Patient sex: M
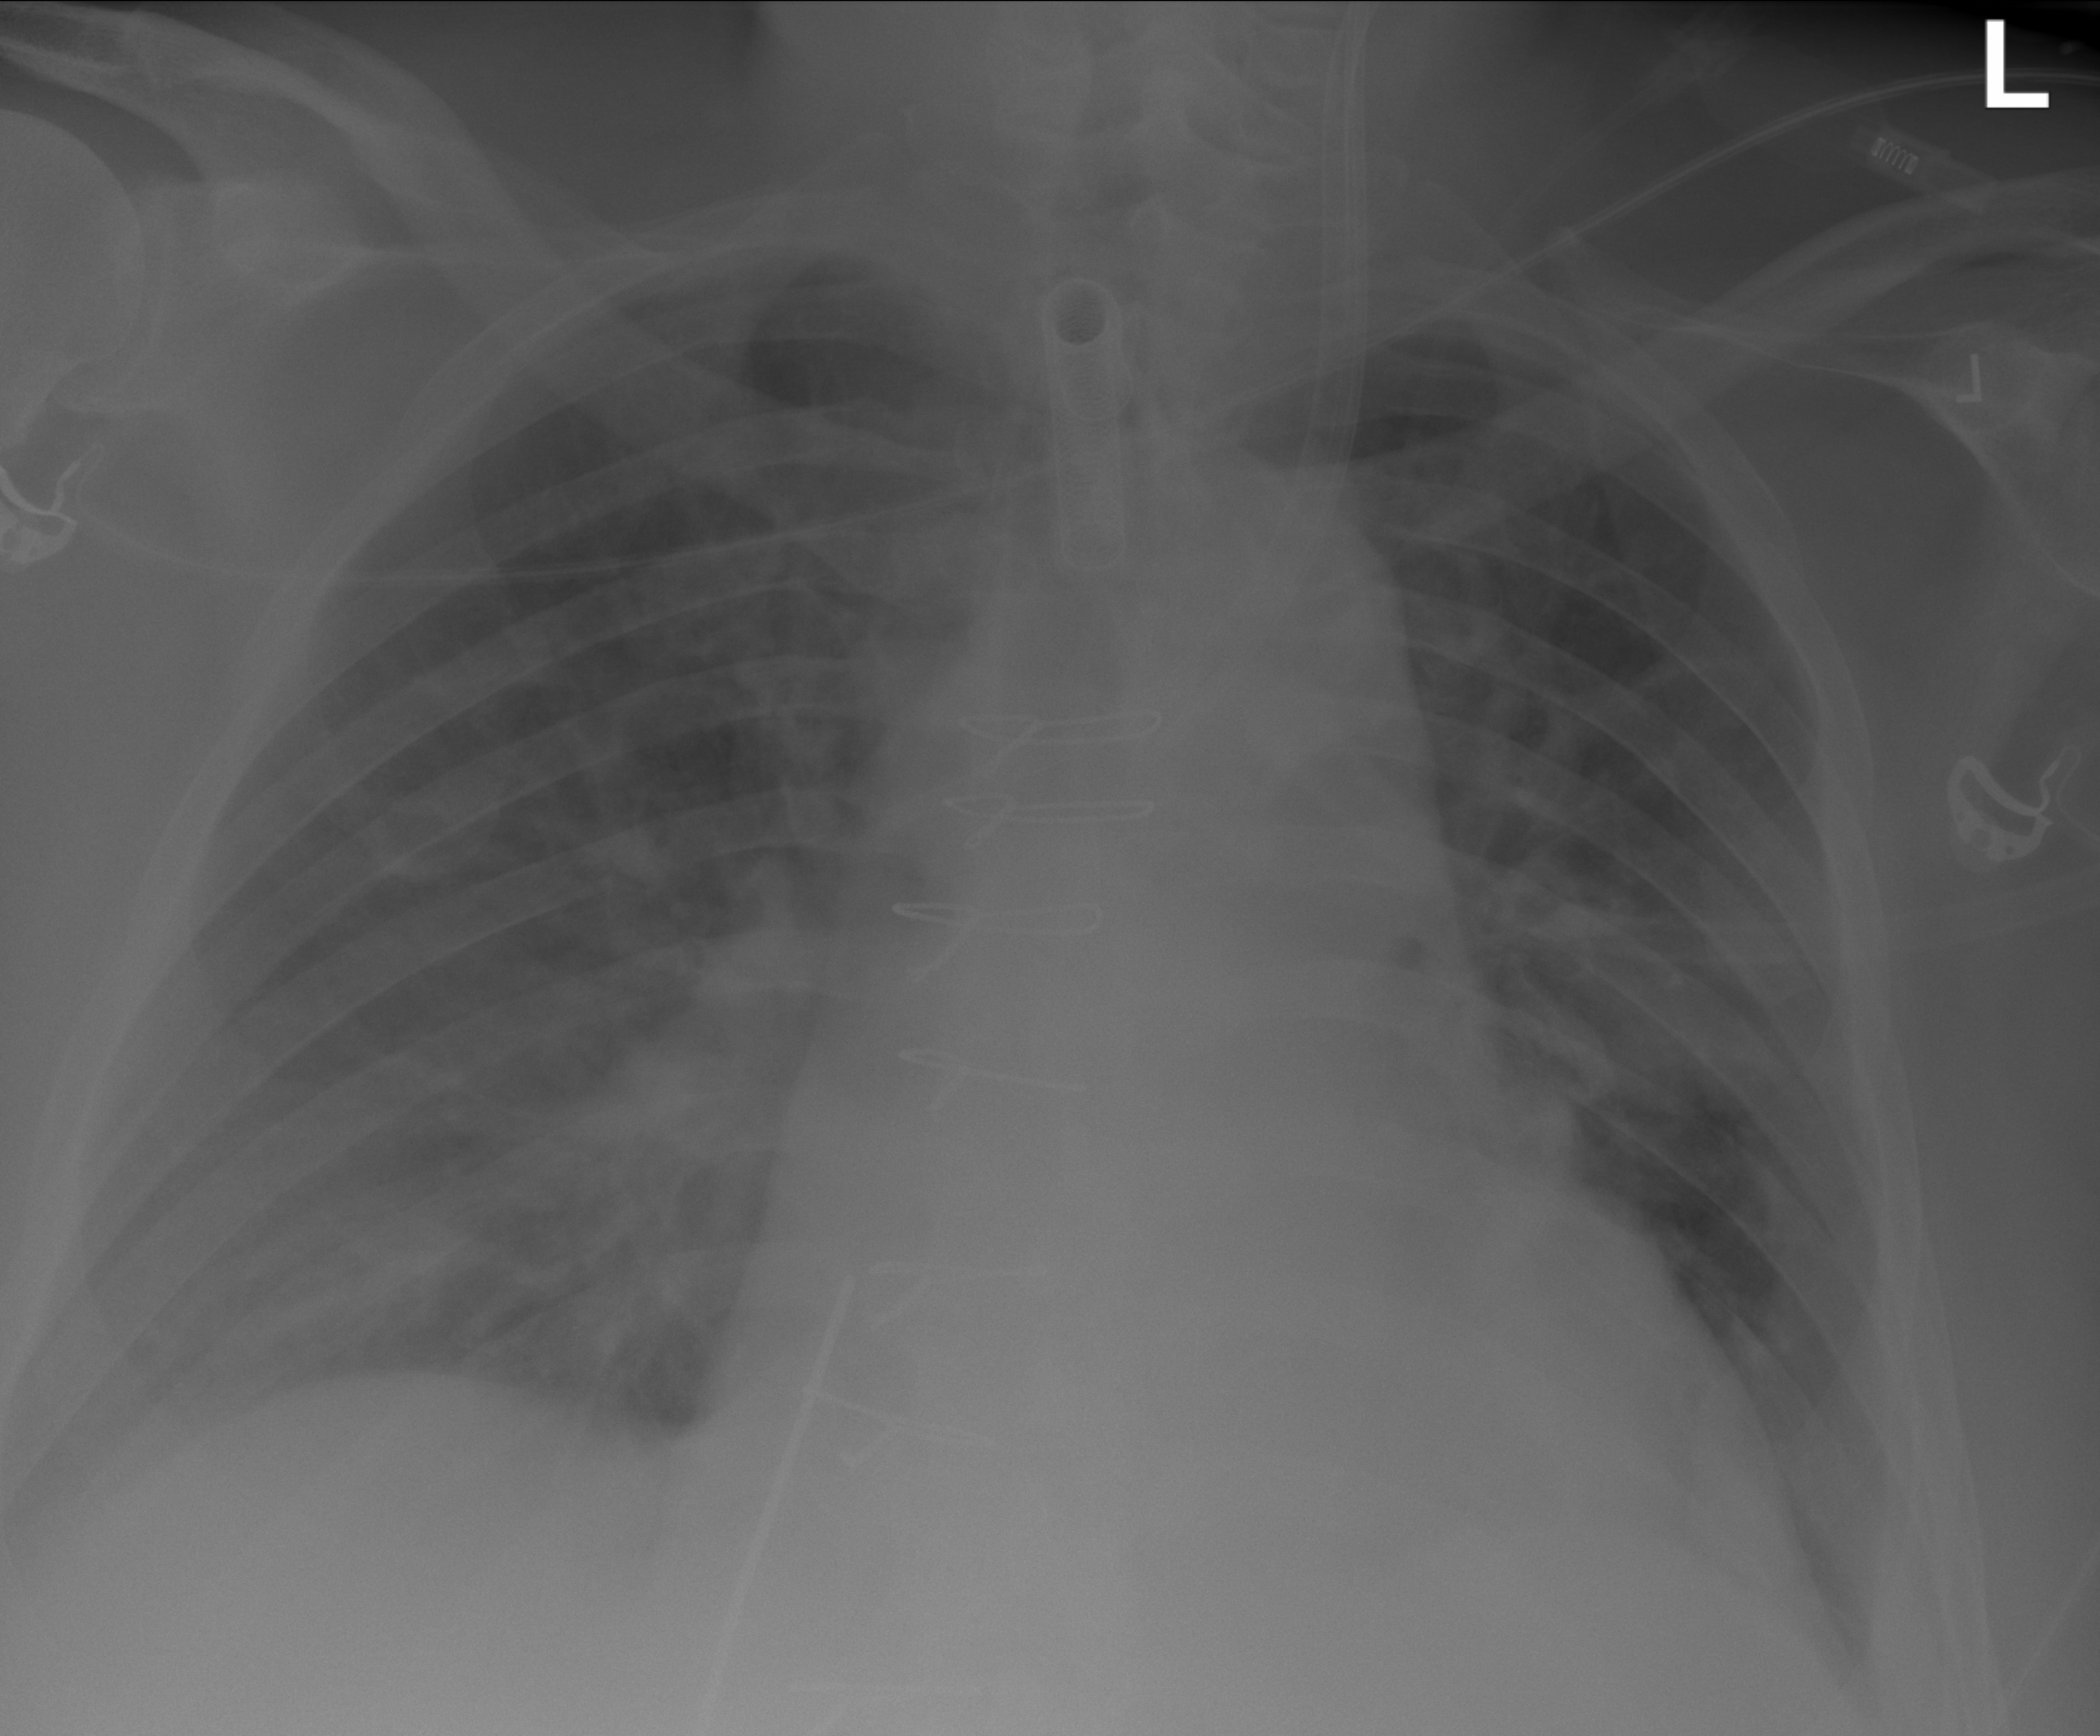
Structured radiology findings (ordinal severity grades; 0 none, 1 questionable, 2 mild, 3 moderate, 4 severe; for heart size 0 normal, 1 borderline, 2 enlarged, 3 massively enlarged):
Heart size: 2
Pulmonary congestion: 2
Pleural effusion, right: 2
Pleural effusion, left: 2
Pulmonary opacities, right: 2
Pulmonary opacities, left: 2
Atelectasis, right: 0
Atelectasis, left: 0